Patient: sex M, age 47
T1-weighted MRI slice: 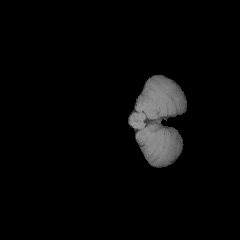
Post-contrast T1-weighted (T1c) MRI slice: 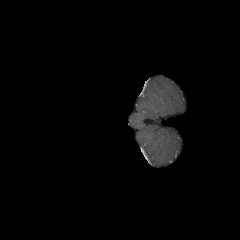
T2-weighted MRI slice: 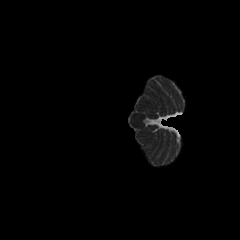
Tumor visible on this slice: no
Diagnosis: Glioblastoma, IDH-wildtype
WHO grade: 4